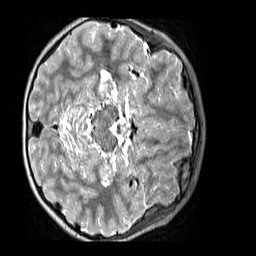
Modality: T2w
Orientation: axial
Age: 9
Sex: female
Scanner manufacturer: siemens
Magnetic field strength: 3 T
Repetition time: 3.2 s
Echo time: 0.408 s